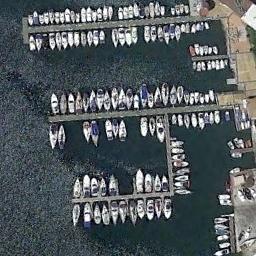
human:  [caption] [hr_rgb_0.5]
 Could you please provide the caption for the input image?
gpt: There are a lot of ships in the harbor .

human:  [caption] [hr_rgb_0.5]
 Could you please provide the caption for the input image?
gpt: The harbor has lots of neatly docked boats and the color of the waters is blue .

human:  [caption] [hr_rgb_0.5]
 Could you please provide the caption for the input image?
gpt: There are several ships in motion in the harbor .

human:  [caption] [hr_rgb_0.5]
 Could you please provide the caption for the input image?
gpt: Many yachts are neatly arranged on the sea side of the harbor .

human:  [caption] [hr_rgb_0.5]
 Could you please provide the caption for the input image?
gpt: There are many ships docked neatly at the harbor .